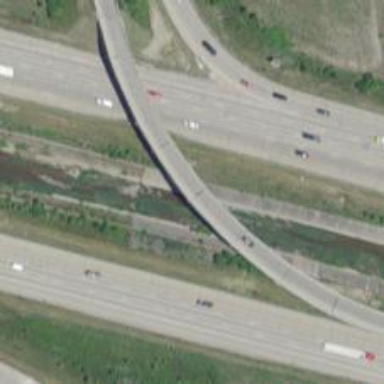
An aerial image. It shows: Concrete bridge pier providing grade separation for transportation.